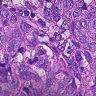
Metastatic tissue present: yes